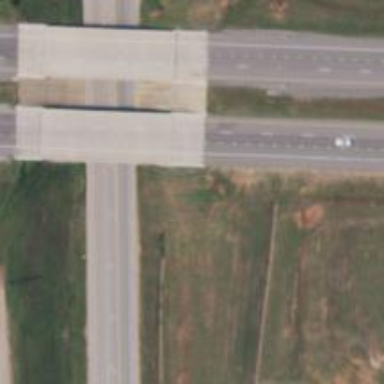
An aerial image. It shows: Motorway bridge.